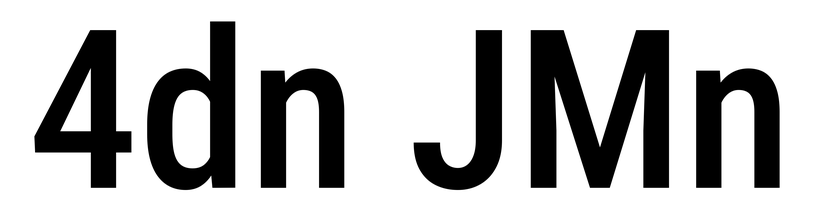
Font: Roboto_Condensed_Medium